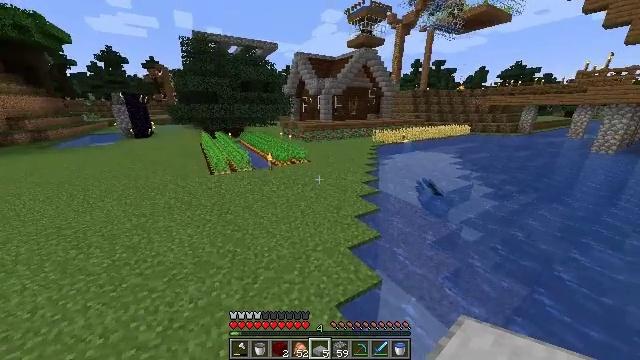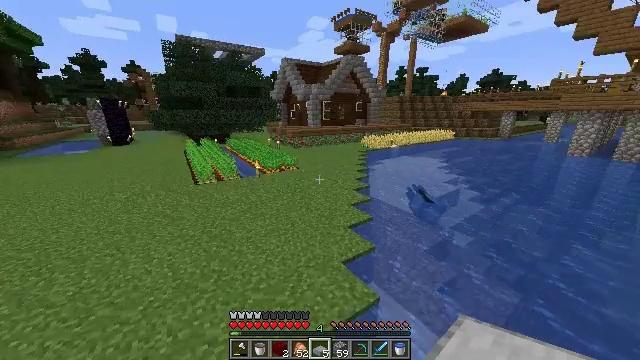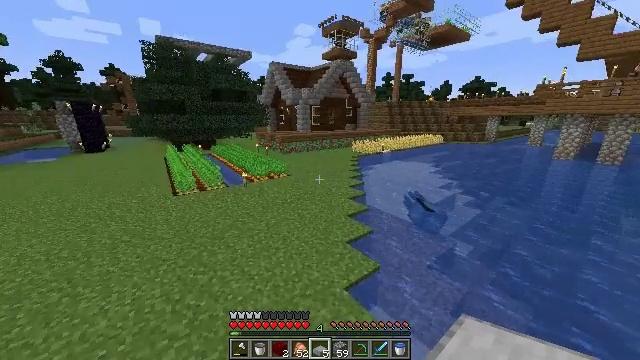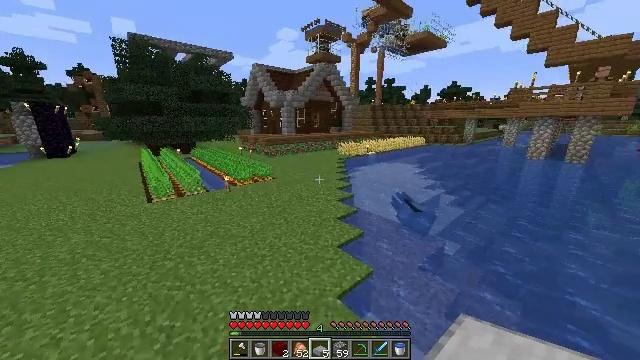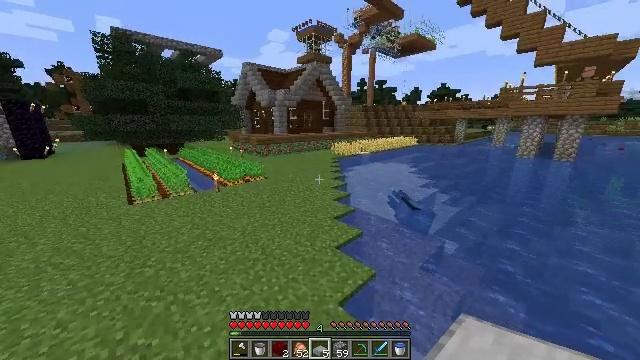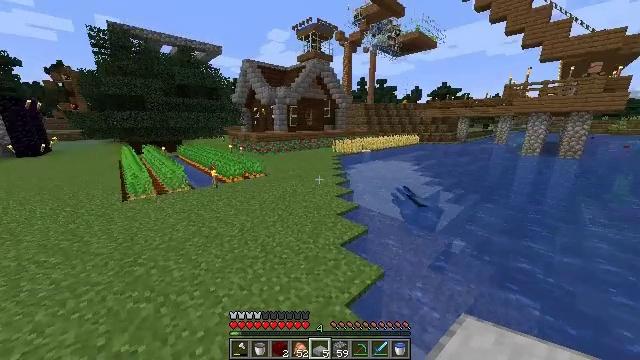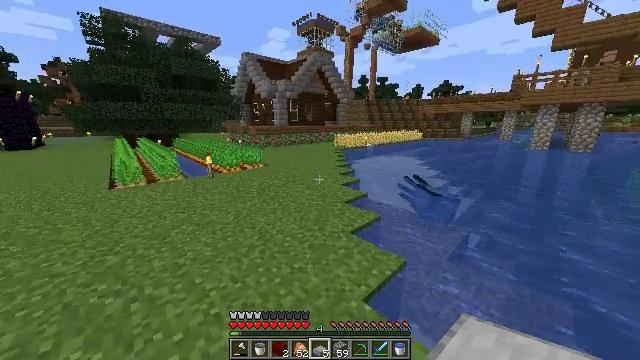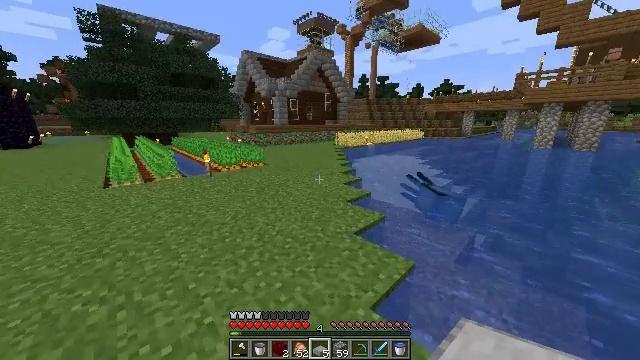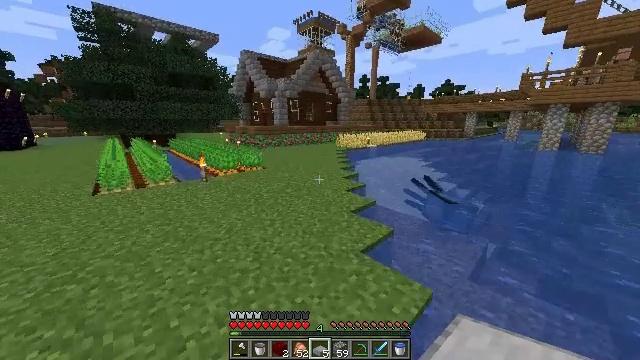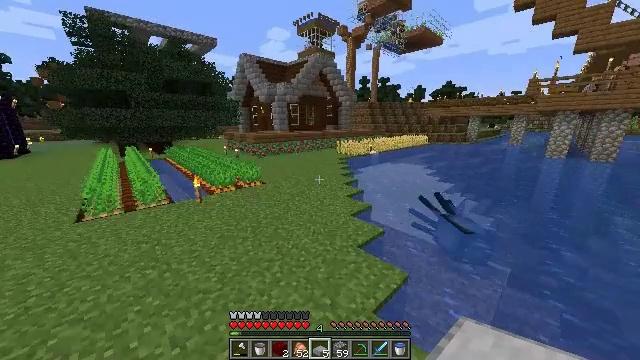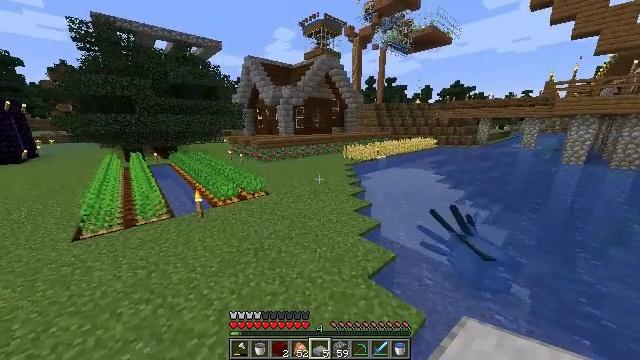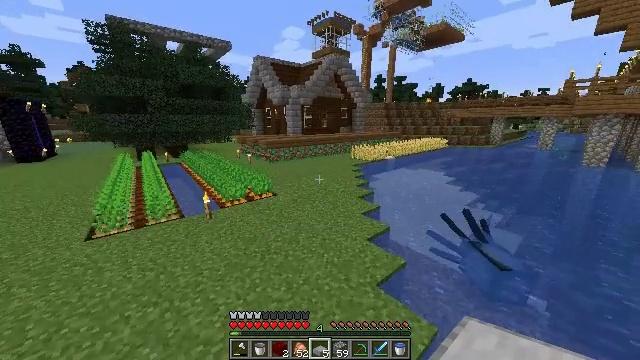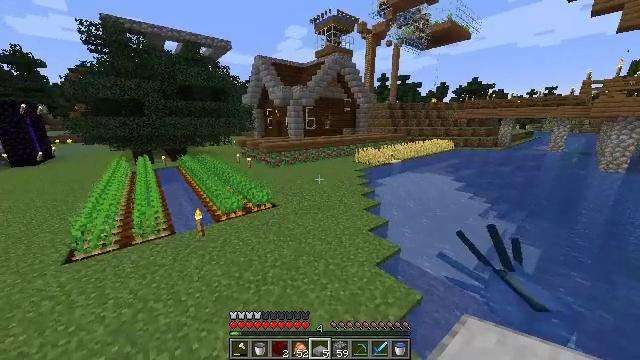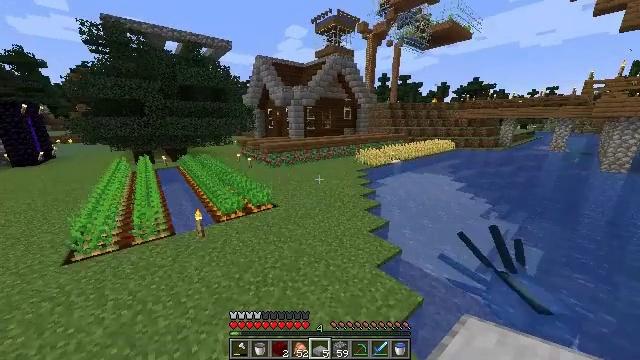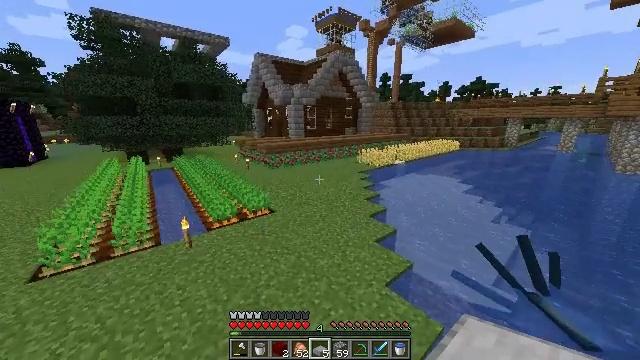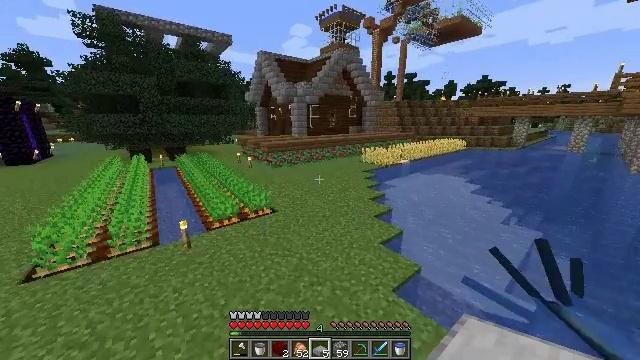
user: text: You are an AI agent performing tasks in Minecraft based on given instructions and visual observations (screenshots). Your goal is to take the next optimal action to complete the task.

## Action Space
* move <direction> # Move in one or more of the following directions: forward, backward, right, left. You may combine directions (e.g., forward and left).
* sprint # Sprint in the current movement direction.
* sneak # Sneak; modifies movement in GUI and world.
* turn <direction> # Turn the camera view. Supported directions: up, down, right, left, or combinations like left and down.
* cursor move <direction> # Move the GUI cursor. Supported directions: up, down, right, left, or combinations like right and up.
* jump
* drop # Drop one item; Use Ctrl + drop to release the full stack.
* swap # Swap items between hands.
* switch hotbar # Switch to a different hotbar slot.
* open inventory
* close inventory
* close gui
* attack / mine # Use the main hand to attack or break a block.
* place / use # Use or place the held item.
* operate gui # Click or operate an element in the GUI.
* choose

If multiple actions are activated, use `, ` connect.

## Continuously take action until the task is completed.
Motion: motion action
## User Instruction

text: Create a hopper by using iron and a chest.
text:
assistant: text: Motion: move forward, turn right and up, jump
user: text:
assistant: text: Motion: move forward, turn right and up, jump
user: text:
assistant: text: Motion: move forward, turn right, jump
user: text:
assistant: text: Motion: move forward, turn right, jump
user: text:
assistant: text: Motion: move forward, jump
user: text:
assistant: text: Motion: move forward, jump
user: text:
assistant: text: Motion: move forward, sprint, jump
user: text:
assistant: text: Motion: move forward, sprint, jump
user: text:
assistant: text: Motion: move forward, sprint, jump
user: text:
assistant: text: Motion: move forward, turn left, jump
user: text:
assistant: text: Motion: move forward, turn left, jump
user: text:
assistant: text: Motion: move forward, jump
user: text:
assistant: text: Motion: move forward, jump
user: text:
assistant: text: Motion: move forward, jump
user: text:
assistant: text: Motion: move forward, jump
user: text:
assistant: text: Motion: move forward, jump
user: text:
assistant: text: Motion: move forward, jump
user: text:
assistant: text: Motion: move forward, jump
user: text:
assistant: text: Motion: move forward, jump
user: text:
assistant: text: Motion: move forward, sprint, turn left, jump
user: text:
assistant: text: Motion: move forward, sprint, turn left, jump
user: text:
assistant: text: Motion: move forward, sprint, turn left, jump
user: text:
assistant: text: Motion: move forward, turn left, jump
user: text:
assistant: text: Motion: move forward, turn left, jump
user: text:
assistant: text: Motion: move forward, turn left, jump
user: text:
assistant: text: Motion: move forward, turn left, jump
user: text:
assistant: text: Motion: move forward, turn left, jump
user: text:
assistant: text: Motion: move forward, turn left, jump
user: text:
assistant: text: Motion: move forward, turn left, jump
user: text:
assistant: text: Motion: move forward, sprint, turn left, jump